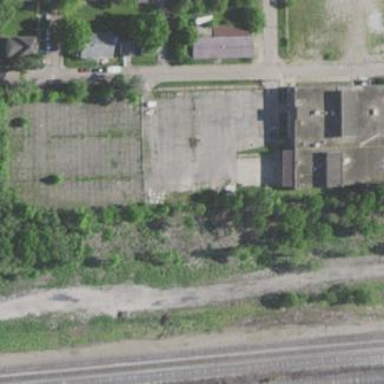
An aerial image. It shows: Brownfield site.